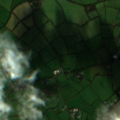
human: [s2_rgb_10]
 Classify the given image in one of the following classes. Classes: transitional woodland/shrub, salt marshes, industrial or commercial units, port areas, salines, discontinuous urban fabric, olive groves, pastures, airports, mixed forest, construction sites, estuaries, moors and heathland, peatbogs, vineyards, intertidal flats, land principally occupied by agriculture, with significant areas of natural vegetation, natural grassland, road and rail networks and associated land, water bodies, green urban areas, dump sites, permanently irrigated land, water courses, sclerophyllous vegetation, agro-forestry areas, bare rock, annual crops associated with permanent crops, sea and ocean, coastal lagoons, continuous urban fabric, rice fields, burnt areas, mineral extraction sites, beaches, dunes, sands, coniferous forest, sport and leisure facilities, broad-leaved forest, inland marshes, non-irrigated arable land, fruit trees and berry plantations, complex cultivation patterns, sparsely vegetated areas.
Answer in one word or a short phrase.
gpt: non-irrigated arable land, pastures